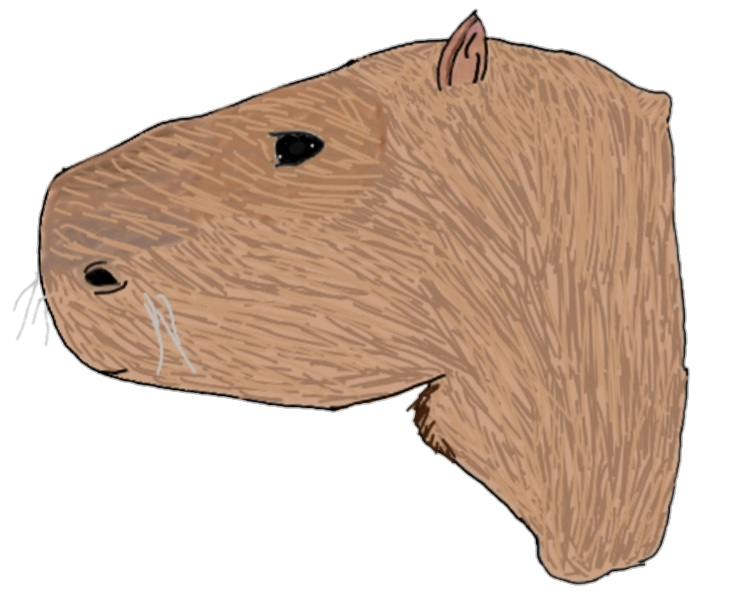
Label: 4_Yes_Chad